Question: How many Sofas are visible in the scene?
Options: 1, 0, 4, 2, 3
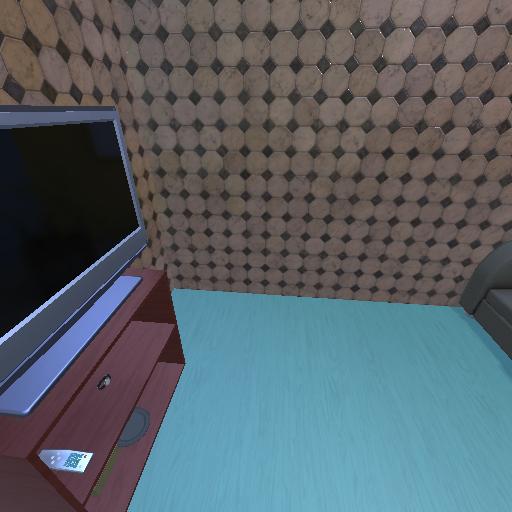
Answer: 1